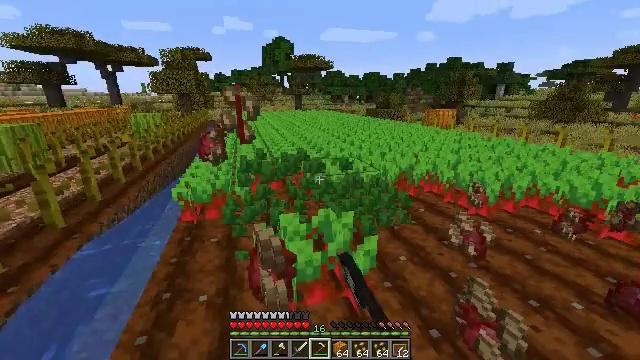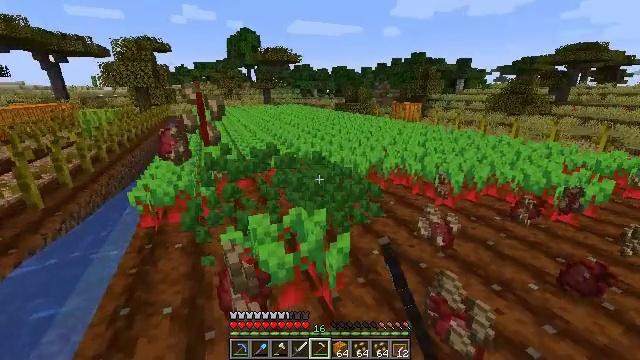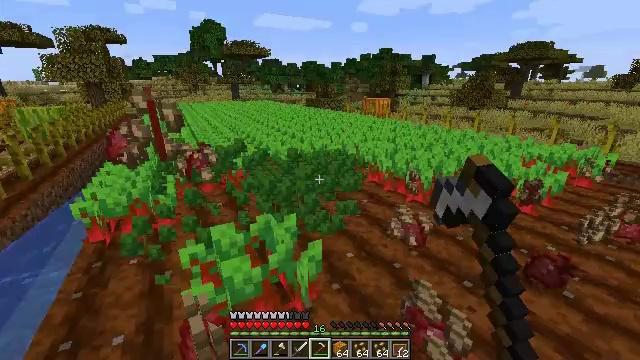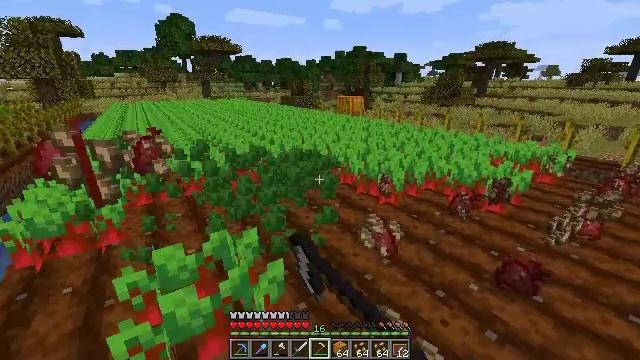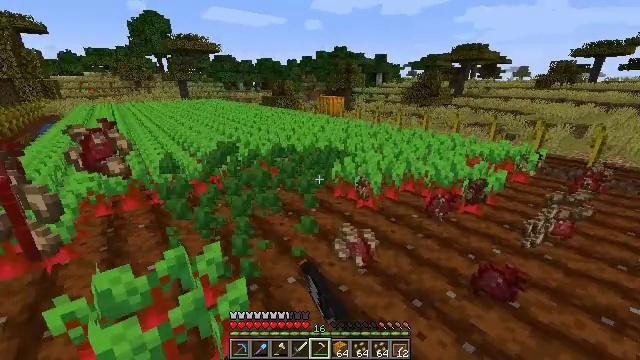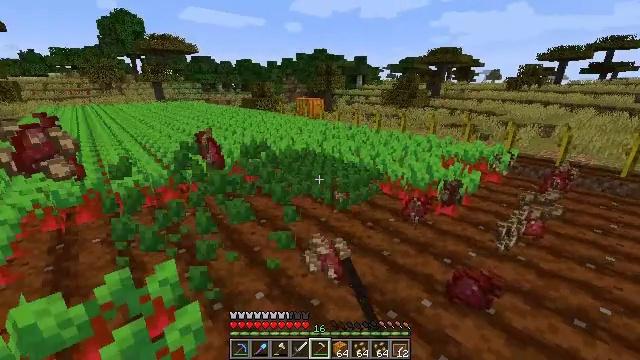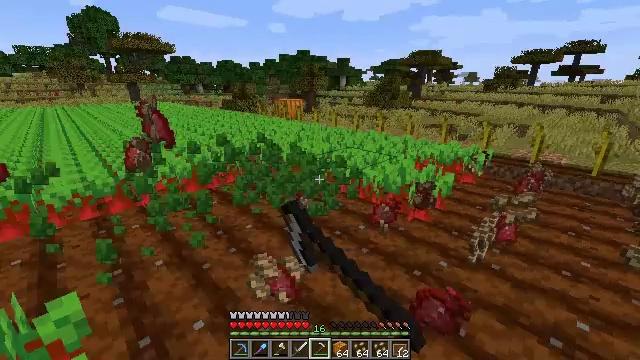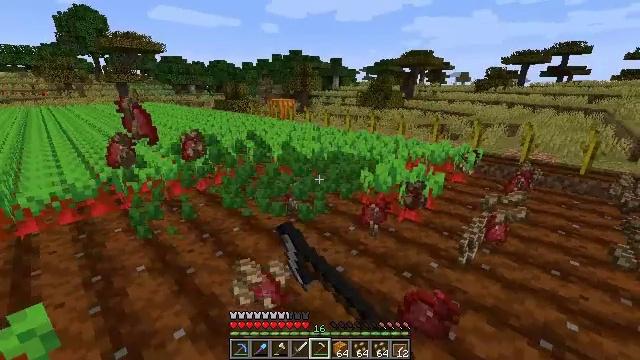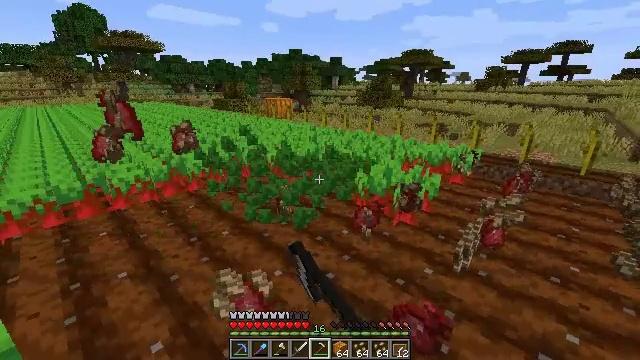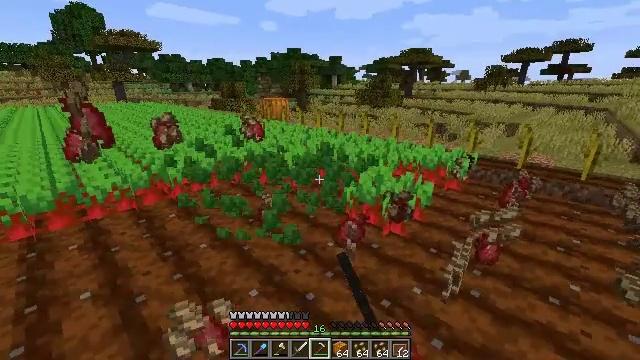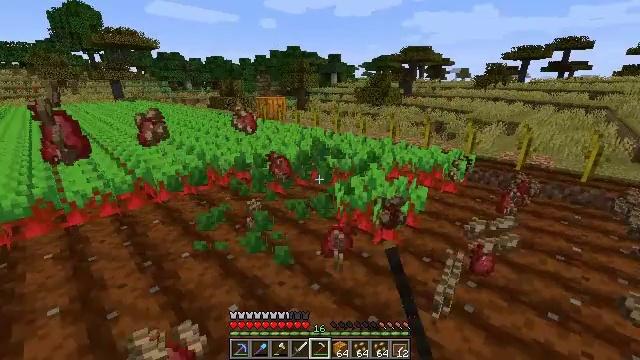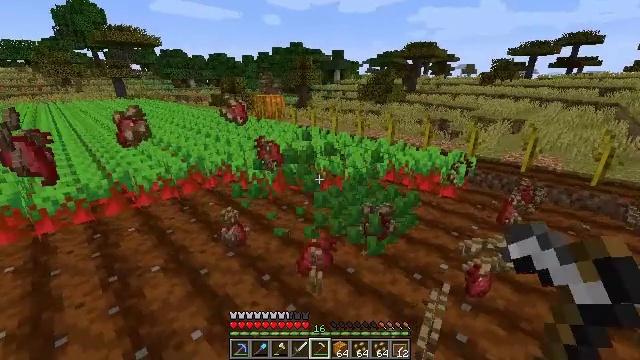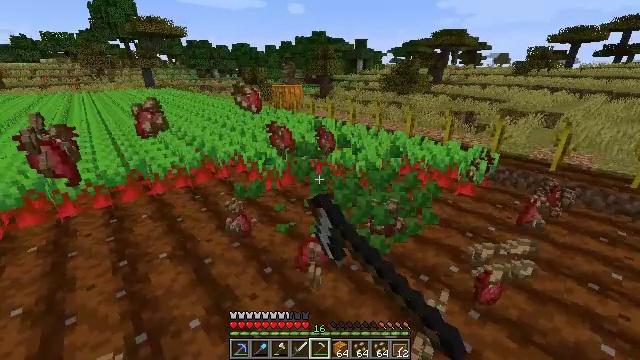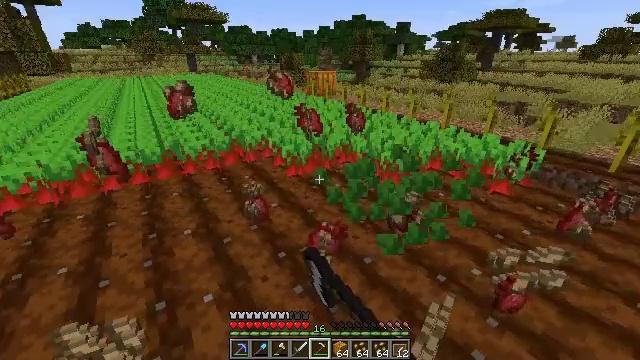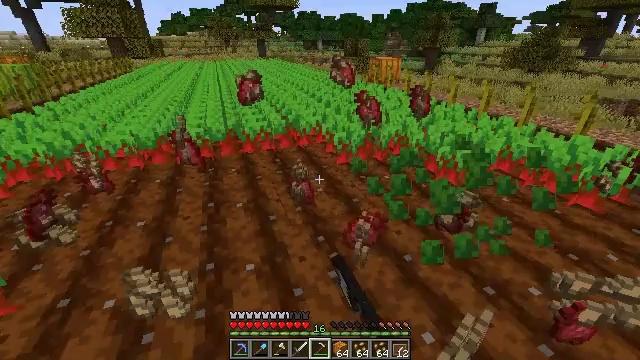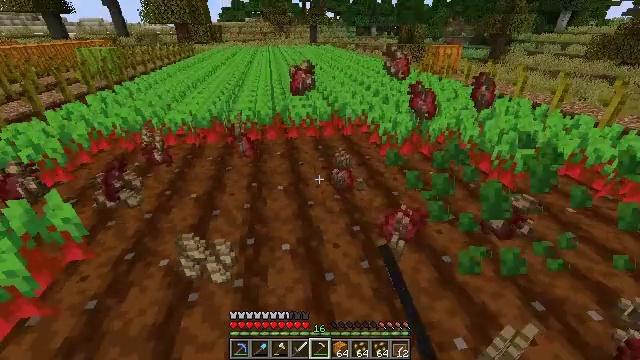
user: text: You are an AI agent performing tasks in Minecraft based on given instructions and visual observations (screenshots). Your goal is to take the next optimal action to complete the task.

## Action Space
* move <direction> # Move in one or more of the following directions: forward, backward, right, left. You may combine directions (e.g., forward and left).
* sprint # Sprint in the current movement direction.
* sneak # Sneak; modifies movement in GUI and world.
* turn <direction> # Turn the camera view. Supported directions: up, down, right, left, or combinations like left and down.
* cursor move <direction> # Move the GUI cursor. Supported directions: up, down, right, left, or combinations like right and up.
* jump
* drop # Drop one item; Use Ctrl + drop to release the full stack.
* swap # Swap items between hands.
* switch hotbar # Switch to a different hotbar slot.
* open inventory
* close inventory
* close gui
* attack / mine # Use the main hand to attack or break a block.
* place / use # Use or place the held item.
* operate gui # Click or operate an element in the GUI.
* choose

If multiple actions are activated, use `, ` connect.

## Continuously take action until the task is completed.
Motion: motion action
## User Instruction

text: Gather beetroots by breaking the plants.
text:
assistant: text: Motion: move forward and move right, turn right and down, attack / mine
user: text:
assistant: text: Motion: move forward and move right, turn right, attack / mine
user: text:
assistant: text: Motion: move forward and move right, turn right, attack / mine
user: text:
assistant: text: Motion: move forward and move right, turn right, attack / mine
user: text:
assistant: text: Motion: move forward and move right, turn right, attack / mine
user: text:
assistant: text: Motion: move forward and move right, turn right, attack / mine
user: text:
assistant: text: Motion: move forward and move right, turn right, attack / mine
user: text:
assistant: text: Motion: move forward and move right, attack / mine
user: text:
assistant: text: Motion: move forward and move right, attack / mine
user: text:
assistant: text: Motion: move forward and move right, attack / mine
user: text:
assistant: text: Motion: move forward and move right, attack / mine
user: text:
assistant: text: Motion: move right, turn left and down, attack / mine
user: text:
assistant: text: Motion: move right, turn left and down, attack / mine
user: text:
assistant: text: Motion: move right, turn left and down, attack / mine
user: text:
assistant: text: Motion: move left, turn left and down, attack / mine
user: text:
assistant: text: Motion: move left, turn left and down, attack / mine
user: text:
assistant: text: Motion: move left, turn left and down, attack / mine
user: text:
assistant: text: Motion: move left, turn left and down, attack / mine
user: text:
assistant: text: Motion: move left, turn left and down, attack / mine
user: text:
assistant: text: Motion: move left, turn left and down, attack / mine
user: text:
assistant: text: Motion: move left, turn left, attack / mine
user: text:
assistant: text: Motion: move left, turn left, attack / mine
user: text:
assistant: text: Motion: move forward and move left, attack / mine
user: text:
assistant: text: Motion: move forward and move left, turn right and up, attack / mine
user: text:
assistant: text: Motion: move forward and move left, turn right and up, attack / mine
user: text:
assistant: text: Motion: move forward, turn right and up, attack / mine
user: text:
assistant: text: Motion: move forward, turn right and up, attack / mine
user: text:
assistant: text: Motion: move forward, attack / mine
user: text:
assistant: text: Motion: move forward, attack / mine
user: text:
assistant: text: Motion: move forward